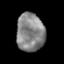
Tissue: prostate
Cell type: T cells
Senescence score: 0.2903
Nuclear area (px): 1046
Mean DAPI intensity: 133.854